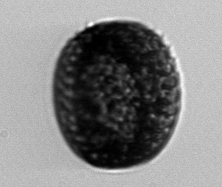
Label: Coscinodiscus